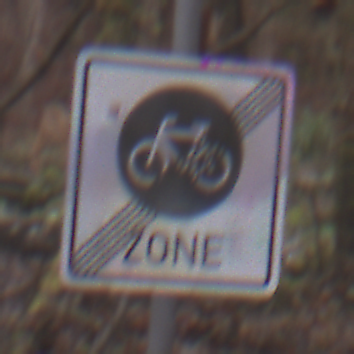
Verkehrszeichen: EndeFahrradzone
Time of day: Midday
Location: Outdoor (Nature)
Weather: Overcast
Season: Autumn
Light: Natural